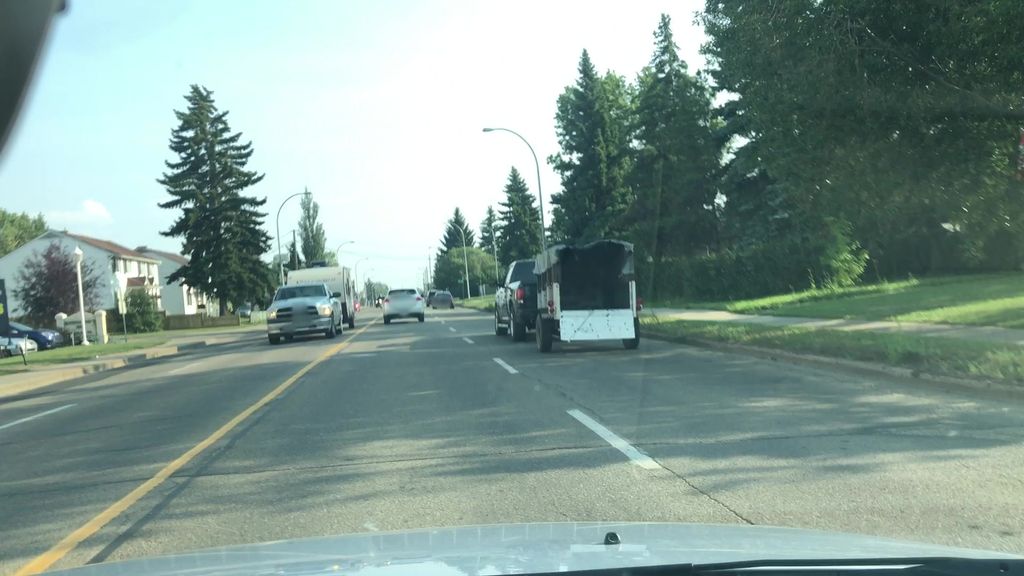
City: edmonton